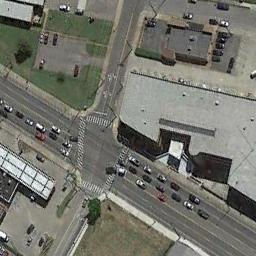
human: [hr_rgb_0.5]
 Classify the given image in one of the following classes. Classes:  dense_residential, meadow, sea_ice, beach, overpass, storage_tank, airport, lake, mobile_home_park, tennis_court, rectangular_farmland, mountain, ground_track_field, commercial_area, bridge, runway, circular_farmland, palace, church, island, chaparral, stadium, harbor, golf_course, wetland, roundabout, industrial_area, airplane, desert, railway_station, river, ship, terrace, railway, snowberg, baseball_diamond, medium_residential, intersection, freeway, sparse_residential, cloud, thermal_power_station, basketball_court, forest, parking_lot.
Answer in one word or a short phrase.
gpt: intersection